Question: My problem is simple, i used to do this in order to check if any of my lines (see photo) bump into any other line (or trail of any other line). But the way i do this now is by doing a lot of if statements, which is not good. So here is the code i used:
'''
function Bumper:draw()
for id,posx1 in pairs(tableposx1) do
posy1 = tableposy1[id]
posx2 = tableposx2[id]
posy2 = tableposy2[id]
posx3 = tableposx3[id]
posy3 = tableposy3[id]
posx4 = tableposx4[id]
posy4 = tableposy4[id]
if (posx1 ~= nil) and (posy1 ~= nil) and
((math.abs(xposplayer1 - posx1) < 5) and (math.abs(yposplayer1 - posy1) < 5))
and (id < (count - 5) and killp1 == "false") then
killp1 = "true"
tint(255, 0, 0, 162)
sprite("Dropbox:kill",xposplayer1,yposplayer1)
noTint()
end
if (posx2 ~= nil) and (posy2 ~= nil) and
((math.abs(xposplayer1 - posx2) < 5) and (math.abs(yposplayer1 - posy2) < 5))
and killp1 == "false" then
killp1 = "true"
tint(255, 0, 0, 162)
sprite("Dropbox:kill",xposplayer1,yposplayer1)
noTint()
end
if (posx3 ~= nil) and (posy3 ~= nil) and
((math.abs(xposplayer1 - posx3) < 5) and (math.abs(yposplayer1 - posy3) < 5))
and killp1 == "false" then
killp1 = "true"
tint(255, 0, 0, 162)
sprite("Dropbox:kill",xposplayer1,yposplayer1)
noTint()
end
if (posx4 ~= nil) and (posy4 ~= nil) and
((math.abs(xposplayer1 - posx4) < 5) and (math.abs(yposplayer1 - posy4) < 5))
and killp1 == "false" then
killp1 = "true"
tint(255, 0, 0, 162)
sprite("Dropbox:kill",xposplayer1,yposplayer1)
noTint()
end
if (posx1 ~= nil) and (posy1 ~= nil) and
((math.abs(xposplayer2 - posx1) < 5) and (math.abs(yposplayer2 - posy1) < 5))
and killp2 == "false" then
killp2 = "true"
tint(0, 29, 255, 162)
sprite("Dropbox:kill",xposplayer2,yposplayer2)
noTint()
end
if (posx2 ~= nil) and (posy2 ~= nil) and
((math.abs(xposplayer2 - posx2) < 5) and (math.abs(yposplayer2 - posy2) < 5))
and (id < (count - 5) and killp2 == "false")then
killp2 = "true"
tint(0, 29, 255, 162)
sprite("Dropbox:kill",xposplayer2,yposplayer2)
noTint()
end
if (posx3 ~= nil) and (posy3 ~= nil) and
((math.abs(xposplayer2 - posx3) < 5) and (math.abs(yposplayer2 - posy3) < 5))
and killp2 == "false" then
killp2 = "true"
tint(0, 29, 255, 162)
sprite("Dropbox:kill",xposplayer2,yposplayer2)
noTint()
end
if (posx4 ~= nil) and (posy4 ~= nil) and
((math.abs(xposplayer2 - posx4) < 5) and (math.abs(yposplayer2 - posy4) < 5))
and killp2 == "false" then
killp2 = "true"
tint(0, 29, 255, 162)
sprite("Dropbox:kill",xposplayer2,yposplayer2)
noTint()
end
if (posx1 ~= nil) and (posy1 ~= nil) and
((math.abs(xposplayer3 - posx1) < 5) and (math.abs(yposplayer3 - posy1) < 5))
and killp3 == "false" then
killp3 = "true"
tint(1, 255, 0, 162)
sprite("Dropbox:kill",xposplayer3,yposplayer3)
noTint()
end
if (posx2 ~= nil) and (posy2 ~= nil) and
((math.abs(xposplayer3 - posx2) < 5) and (math.abs(yposplayer3 - posy2) < 5))
and killp3 == "false" then
killp3 = "true"
tint(1, 255, 0, 162)
sprite("Dropbox:kill",xposplayer3,yposplayer3)
noTint()
end
if (posx3 ~= nil) and (posy3 ~= nil) and
((math.abs(xposplayer3 - posx3) < 5) and (math.abs(yposplayer3 - posy3) < 5))
and (id < (count - 5) and killp3 == "false") then
killp3 = "true"
tint(1, 255, 0, 162)
sprite("Dropbox:kill",xposplayer3,yposplayer3)
noTint()
end
if (posx4 ~= nil) and (posy4 ~= nil) and
((math.abs(xposplayer3 - posx4) < 5) and (math.abs(yposplayer3 - posy4) < 5))
and killp3 == "false" then
killp3 = "true"
tint(1, 255, 0, 162)
sprite("Dropbox:kill",xposplayer3,yposplayer3)
noTint()
end
if (posx1 ~= nil) and (posy1 ~= nil) and
((math.abs(xposplayer4 - posx1) < 5) and (math.abs(yposplayer4 - posy1) < 5))
and killp4 == "false" then
killp4 = "true"
tint(255, 0, 229, 162)
sprite("Dropbox:kill",xposplayer4,yposplayer4)
noTint()
end
if (posx2 ~= nil) and (posy2 ~= nil) and
((math.abs(xposplayer4 - posx2) < 5) and (math.abs(yposplayer4 - posy2) < 5))
and killp4 == "false" then
killp4 = "true"
tint(255, 0, 229, 162)
sprite("Dropbox:kill",xposplayer4,yposplayer4)
noTint()
end
if (posx3 ~= nil) and (posy3 ~= nil) and
((math.abs(xposplayer4 - posx3) < 5) and (math.abs(yposplayer4 - posy3) < 5))
and killp4 == "false" then
killp4 = "true"
tint(255, 0, 229, 162)
sprite("Dropbox:kill",xposplayer4,yposplayer4)
noTint()
end
if (posx4 ~= nil) and (posy4 ~= nil) and
((math.abs(xposplayer4 - posx4) < 5) and (math.abs(yposplayer4 - posy4) < 5))
and id < (count - 5) and killp4 == "false" then
killp4 = "true"
tint(255, 0, 229, 162)
sprite("Dropbox:kill",xposplayer4,yposplayer4)
noTint()
end
end
end
'''
Here is my init:
'''
-- Main
a = 1
gameover = 0
tx = 0
paused = 1
count = 0
stagecount = 0
player1count = 0
player2count = 0
player3count = 0
player4count = 0
-- Random hole times
thistime1 = 0
thistime2 = 0
thistime3 = 0
thistime4 = 0
-- Dead players
killp1 = "false"
killp2 = "false"
killp3 = "false"
killp4 = "false"
kills = 0
-- Touch control
touches = {}
-- Player direction
pi = math.pi
o5pi = 50 * pi
mo5pi = - (50 * pi)
minpi = - (100*pi)
-- Random start direction
r1t = math.random(0,o5pi)
r2t = math.random(mo5pi,0)
r3t = math.random(minpi,mo5pi)
r4t = math.random(o5pi,100*pi)
r1 = r1t / 100
r2 = r2t / 100
r3 = r3t / 100
r4 = r4t / 100
deltar1 = pi / 55
deltar2 = pi / 55
deltar3 = pi / 55
deltar4 = pi / 55
-- Player speed
speed1 = 2.5
speed2 = 2.5
speed3 = 2.5
speed4 = 2.5
-- Player random start position
xposplayer1 = math.random(123,300)
yposplayer1 = math.random(123,300)
xposplayer2 = math.random(123,300)
yposplayer2 = math.random(468,645)
xposplayer3 = math.random(724,901)
yposplayer3 = math.random(468,645)
xposplayer4 = math.random(724,901)
yposplayer4 = math.random(123,300)
-- Player coordinate tables
tableposx1 = {}
tableposy1 = {}
tableposx2 = {}
tableposy2 = {}
tableposx3 = {}
tableposy3 = {}
tableposx4 = {}
tableposy4 = {}
'''
Now i tried doing the following, but failed because i dont now how to use variable variable names:
'''
for id,posx[a] in pairs(tableposx[a]) do
posy[a] = tableposy[a][id]
if ((posx[a] ~= nil) and (posy[a] ~= nil))
and (math.abs(xposplayer[a] - posx[a]) < 5)
and (math.abs(yposplayer[a] - posy[a]) < 5)
and (id < (count - 5))
and (killp[a] == "false")
then
killp[a] = "true"
tintp[a]
sprite("Dropbox:kill",xposplayer[a],yposplayer[a])
noTint()
end
end
a = a + 1
if a = 4 then
a = 1
end
'''
-- EDIT: i use is 4 times, for 4 players!
'''
function Player:draw1()
fill(255, 0, 11, 255)
xposplayer1 = xposplayer1 + speed1 * math.cos(r1)
yposplayer1 = yposplayer1 + speed1 * math.sin(r1)
if player1count == 0 then
thistime1 = math.random(200,500)
end
player1count = player1count + 1
if player1count < thistime1 then
table.insert(tableposx1,count,xposplayer1)
table.insert(tableposy1,count,yposplayer1)
tint(255, 0, 0, 162)
ellipse(xposplayer1,yposplayer1,10,10)
noTint()
elseif player1count > thistime1 then
tint(255, 0, 0, 162)
ellipse(xposplayer1,yposplayer1,5,5)
noTint()
if player1count > thistime1 + 20 then
player1count = 0
end
end
'''
end
-- EDIT
How should i do this correctly? Thanks in advance!
Image:
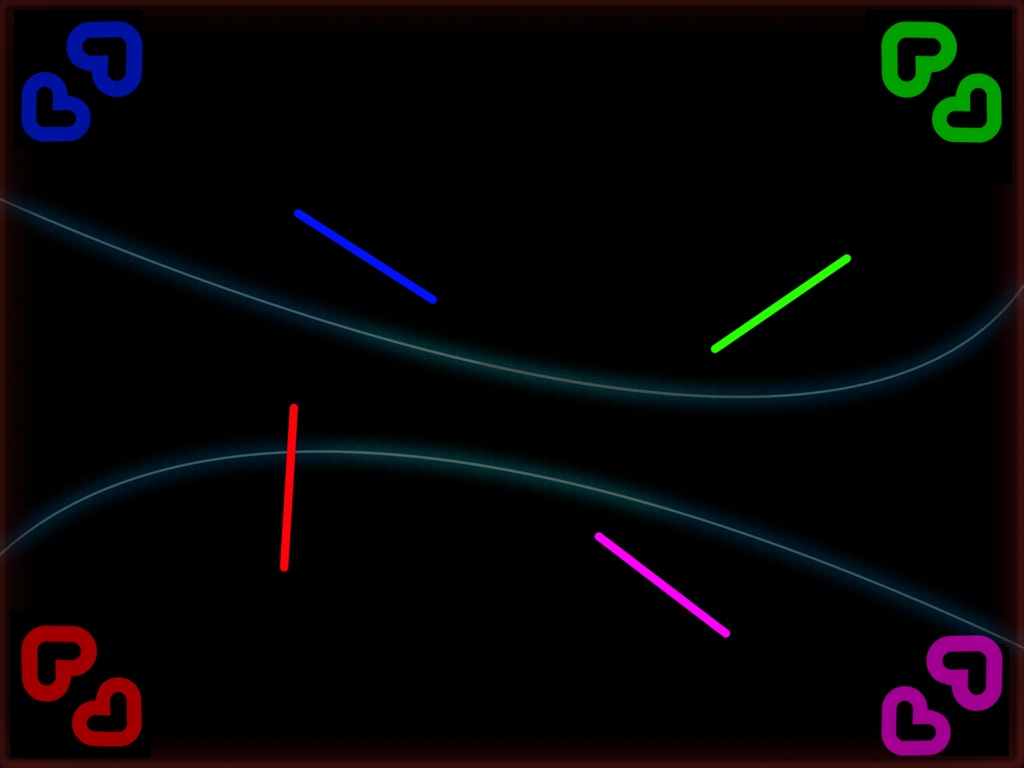
Answer: You probably don't really want like you said, but you can do it...
All globals are accessible by table named '_G', and you can access your global variables by doing this:
'''
_G['killp1']
_G['killp2']
-- etc
'''
You can then use string manipulation as usual.
'''
local i = 1
_G['killp' .. tostring(i)] -- same as _G['killp1']
i = i + 1
_G['killp' .. tostring(i)] -- same as _G['killp2']
'''
But this is going to get really messy, fast. What you probably want to do instead is <URL>. You object might look something like this:
'''
Linething = { x = 0, y = 0, dead = false, speed = 2.5 }
function Linething:new(o)
o = o or {}
setmetatable(o, self)
self.__index = self
return o
end
function Linething:checkCollision(other)
if self.x - other.x < 5 and self.y - other.y < 5 then
self.dead = true
-- other stuff
end
end
function Linething:update(delta_t)
-- update the game logic
self.x = self.x + self.speed * cos(self.angle) * delta_t
self.y = self.y + self.speed * sin(self.angle) * delta_t
end
function Linething:draw()
-- do line drawing here
tint(255, 0, 0, 162)
ellipse(self.x, self.y, 10, 10)
noTint()
-- etc
end
-- in main:
linething1 = Linething:new()
linething2 = Linething:new()
linething1.checkCollision(linething2)
'''
---
EDIT: Typically you want to <URL>. Most games have a loop that looks like this:
'''
function main_loop()
while true do
delta_t = get_change_in_time()
update_all(delta_t)
draw_all()
end
end
-- where update_all is something like this:
function update_all(delta_t)
player1:update(delta_t)
player2:update(delta_t)
-- things in a table:
for _, x in pairs(table_of_x) do
x:update(delta_t)
end
end
-- and draw all is basically the same
function draw_all()
player1:draw()
player2:draw()
-- things in a table:
for _, x in pairs(table_of_x) do
x:draw()
end
end
'''
It looks like your 'Player' object <URL>'. Then you can have 4 'Player' objects, which each have a 'Linething' object. Does that make sense?